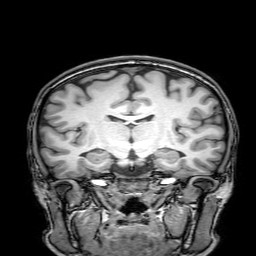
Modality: T1w
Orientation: sagittal
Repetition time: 0.00828 s
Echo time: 0.00388 s